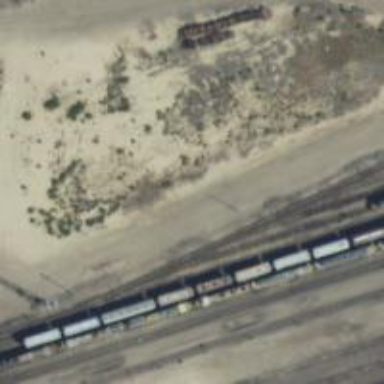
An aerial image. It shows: Railway yard.